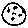
Label: moon